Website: lowes
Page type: customer-info-address
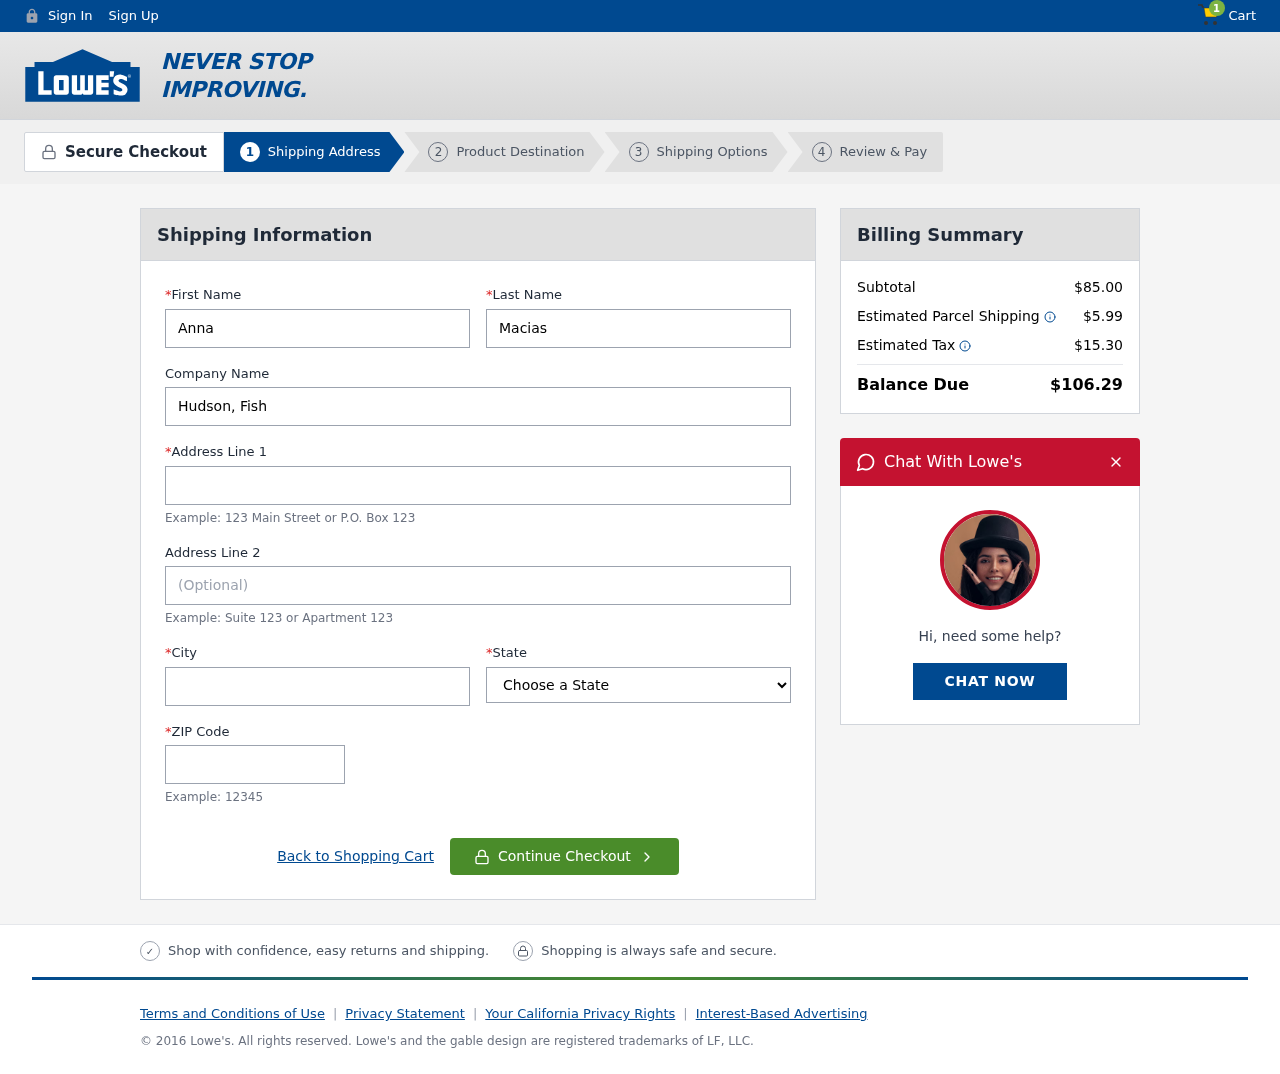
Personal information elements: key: PII_CITY
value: South Davidfort
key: PII_COMPANY
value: Hudson, Fisher and Potter
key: PII_FIRSTNAME
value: Anna
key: PII_LASTNAME
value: Macias
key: PII_POSTCODE
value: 94072
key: PII_STATE
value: Massachusetts
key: PII_STREET
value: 71250 Gray Vista
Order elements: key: ORDER_NUM_ITEMS
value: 1
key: ORDER_SUBTOTAL
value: $85.00
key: ORDER_SHIPPING_COST
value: $5.99
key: ORDER_TAX
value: $15.30
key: ORDER_TOTAL
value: $106.29